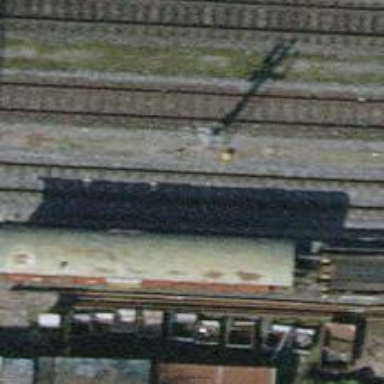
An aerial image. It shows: Railway signal.